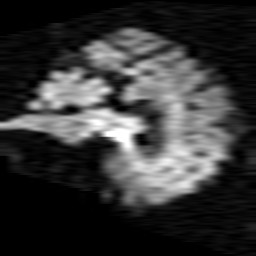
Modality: TRACE
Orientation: sagittal
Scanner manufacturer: siemens
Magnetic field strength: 1.5 T
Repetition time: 8.1 s
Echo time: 0.119 s